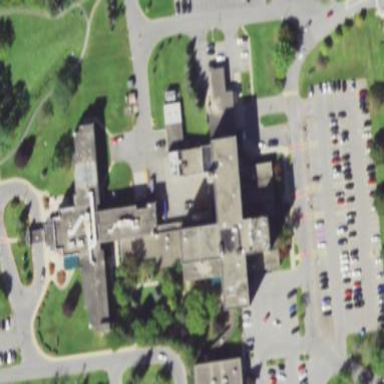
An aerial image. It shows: Hospital building.